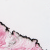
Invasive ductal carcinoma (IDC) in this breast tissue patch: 0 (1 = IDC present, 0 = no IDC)